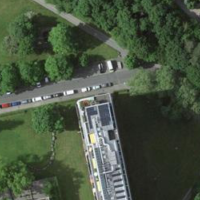
EUNIS habitat code: 55
Species observed at this site:
Symphoricarpos albus